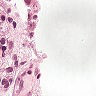
Metastatic tissue present: yes